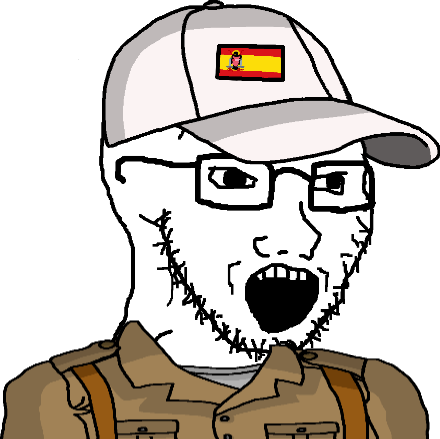
Label: 5_Soyjak